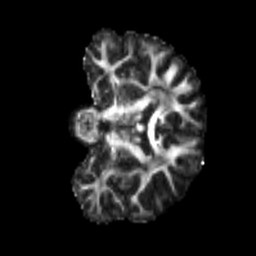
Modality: FA
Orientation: coronal
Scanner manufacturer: siemens
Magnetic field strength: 3 T
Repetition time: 4 s
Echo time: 0.0594 s